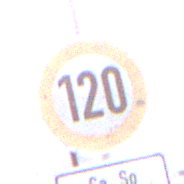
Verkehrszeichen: Geschwindigkeit120
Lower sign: ZeitangabenMitBeschraenkungAufWochentage9
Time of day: SunriseSunset
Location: Outdoor (Urban)
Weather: Clear
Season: NotSpecified
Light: Natural